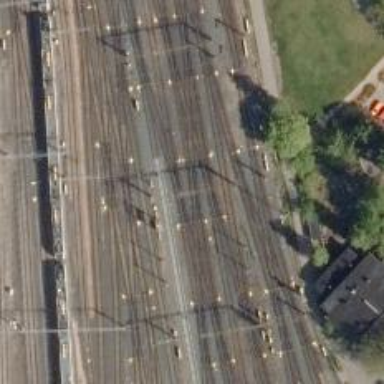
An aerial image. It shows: Continuous rail railway with electrified contact line.